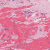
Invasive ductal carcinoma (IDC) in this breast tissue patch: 0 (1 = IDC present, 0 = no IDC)